Interaction volume radius: 10 \u00c5
Interaction volume height: 15 \u00c5
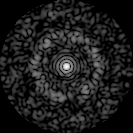
Disorder parameter: 0.799